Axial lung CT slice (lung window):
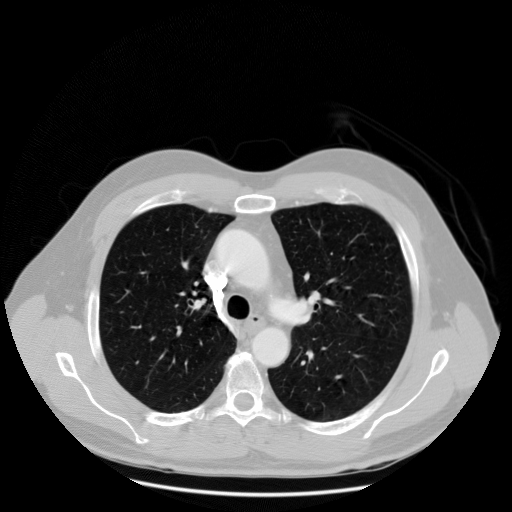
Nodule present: no